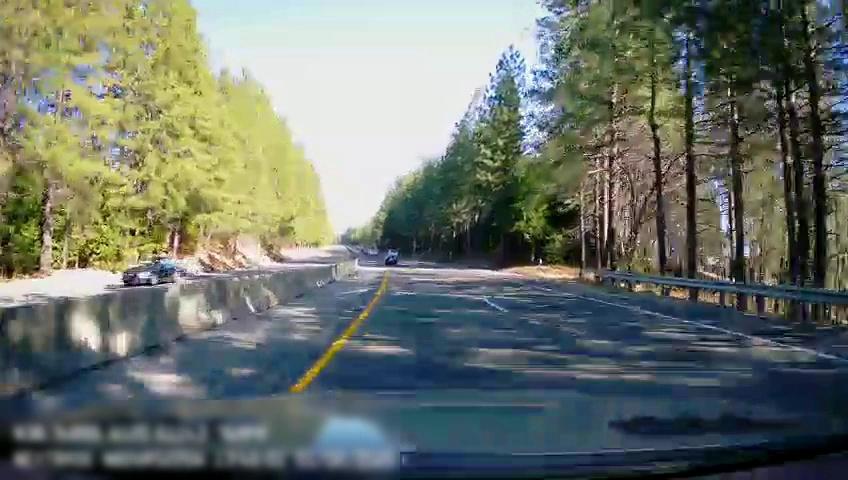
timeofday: Day
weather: Sunny
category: Drivable Space
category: Drivable Space
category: Vehicles | Car
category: Vehicles | Car
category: Vehicles | Car
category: Lanes | Current Lane
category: Lanes | Current Lane
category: Lanes | Alternate Lane